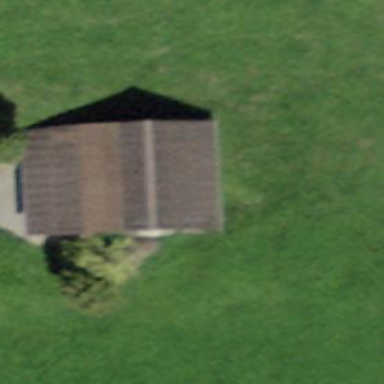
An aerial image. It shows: Rural barn.